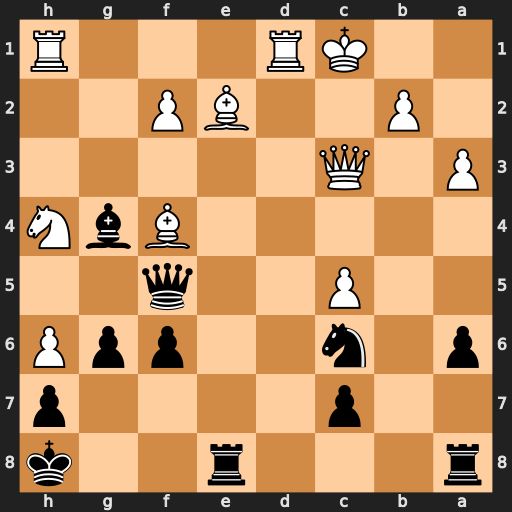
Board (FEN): r3r2k/2p4p/p1n2ppP/2P2q2/5BbN/P1Q5/1P2BP2/2KR3R
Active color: b
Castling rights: -
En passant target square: -
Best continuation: Qxf4+ Qd2 Qxd2+